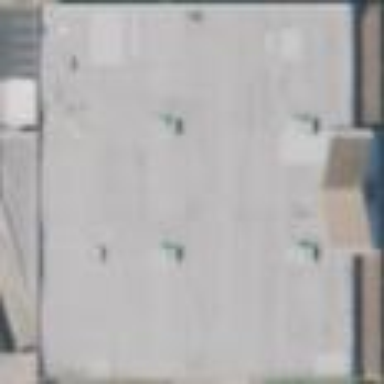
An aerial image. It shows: Building that houses sports center focused on motor karting.